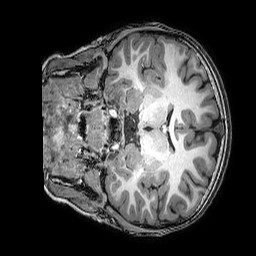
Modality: T1w
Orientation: coronal
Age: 8
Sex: male
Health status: healthy